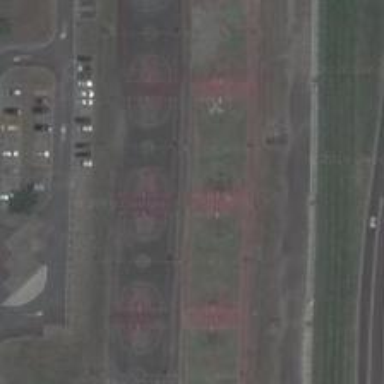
Eight basketball courts make up this rectangular area while there is a parking lot beside .